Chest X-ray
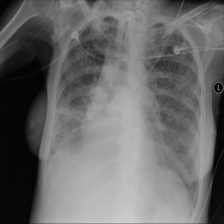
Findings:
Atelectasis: negative
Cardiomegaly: negative
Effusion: negative
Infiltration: positive
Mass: negative
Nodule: negative
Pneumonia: negative
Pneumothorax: negative
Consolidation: negative
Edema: negative
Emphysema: negative
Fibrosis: negative
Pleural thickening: positive
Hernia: negative